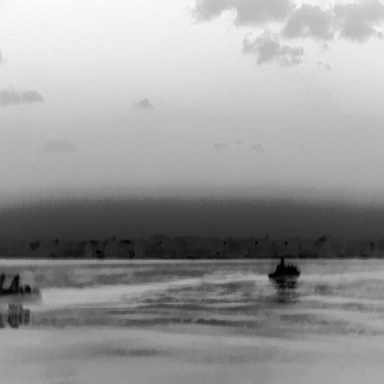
There is a warship in the infrared image.